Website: ulta-beauty
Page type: account-selection
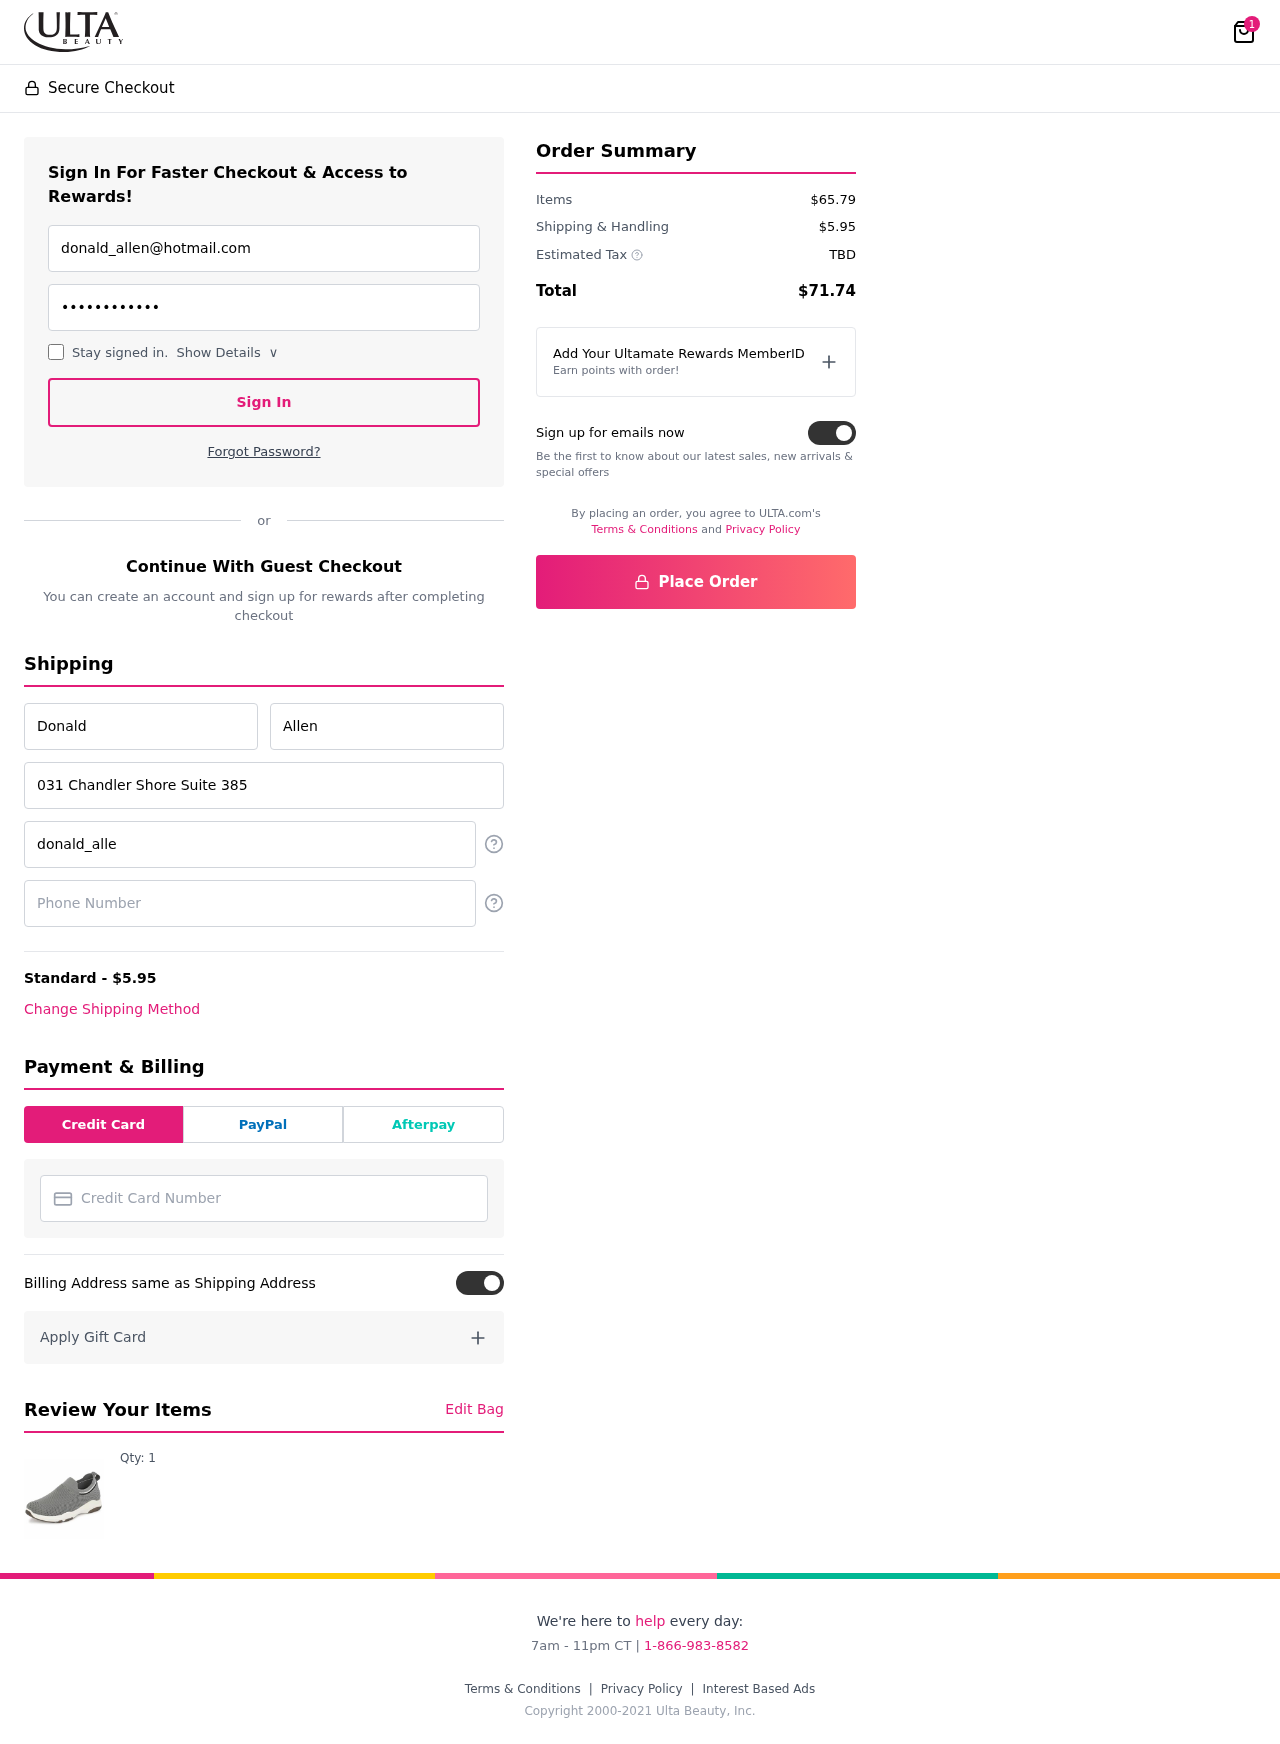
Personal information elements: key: PII_CARD_NUMBER
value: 6011 9553 0561 7457
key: PII_EMAIL
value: donald_allen@hotmail.com
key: PII_EMAIL2
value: donald_allen@hotmail.com
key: PII_FIRSTNAME
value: Donald
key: PII_LASTNAME
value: Allen
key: PII_PHONE
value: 6186002580
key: PII_STREET
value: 031 Chandler Shore Suite 385
Product elements: key: PRODUCT1_QUANTITY
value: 1
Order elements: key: ORDER_NUM_ITEMS
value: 1
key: ORDER_SHIPPING_COST
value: $5.95
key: ORDER_SUBTOTAL
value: $65.79
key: ORDER_TAX
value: TBD
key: ORDER_TOTAL
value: $71.74